Field crop: tomato
Growth stage: 1
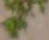
Species: portulaca